Question: Sorry if this question is out of context, but I don't know where else to look and StackOverflow tends to provide the best support. I'm having a problem with <URL> not loading the locale for HTML rendering option. It appears to be working for Flash version with no problem, but not for the HTML viewer specifically.
Here is the config which loads the control onto a page:
'''
var searchServiceUrl = escape(ashxDir + "containstext.ashx?doc=" + guid + "&page=[page]&searchterm=[searchterm]"),
docUrl = escape("{" + ashxDir + "view.ashx?guid=" + guid + "&numPages=" + numPages +"&format={format}&page=[*,0]," + numPages + "}"),
configObj = {
DOC: docUrl,
...
DocSizeQueryService: ashxDir + "swfsize.ashx?doc=" + guid,
jsDirectory: "/FlexPaper/js/",
JSONDataType: "jsonp",
localeDirectory: "/FlexPaper/locale/",
localeChain: "en_US"
};
'''
This is exactly how I've found it while looking through documentation and everything else, but it simply does not work for me. I've scoured the internet and nobody else seems to have this problem. Unfortunately when I click on the print button all of my labels and buttons show 'null'. Here is a screenshot of what I get when I try to load the page in the HTML viewer:

If you notice in my configuration above, the localeDirectory is set as a sibling directory of the js directory. The locale directory has all of the valid directories under it which hold the localized strings for various languages (ie. en_US, zh_CN, etc..). I've even tried moving the locale directory around the system to see if it is expecting a different "root", but again to no avail...
Any information would be greatly appreciated.
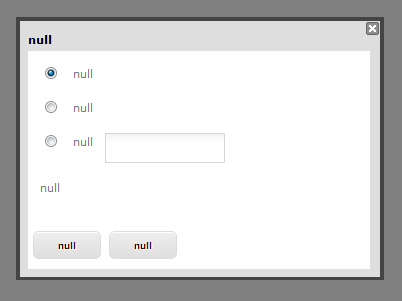
Answer: We found the problem and I realize that I never updated the case with the 'Answer'. The fix was directly related to a wrong url which fed the localized strings to the dialog. We were only able to track it down by interrogating the HTTP Request using Chrome Web Tools. It wasn't a complex fix, but it proved to be a complex issue to track down and diagnose properly.
Hope this helps someone someday.